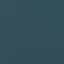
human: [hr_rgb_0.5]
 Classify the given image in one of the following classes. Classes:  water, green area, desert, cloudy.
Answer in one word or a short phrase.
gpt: water